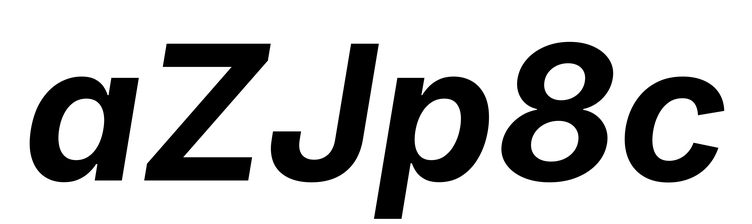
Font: Inter-Italic_Bold_Italic